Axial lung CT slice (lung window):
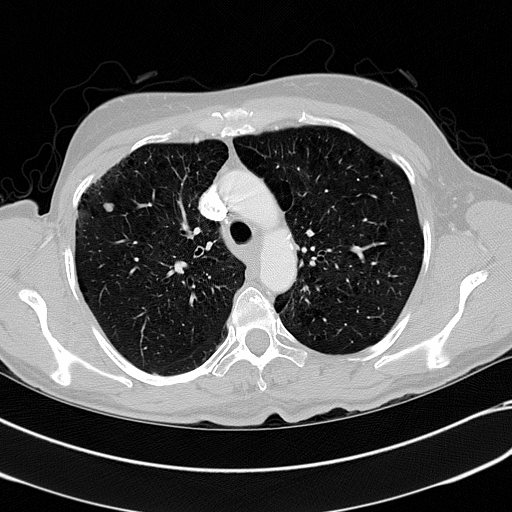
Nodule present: yes
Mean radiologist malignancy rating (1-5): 3.25